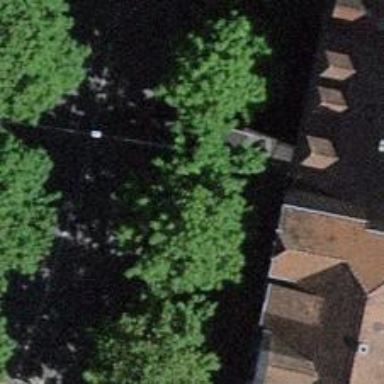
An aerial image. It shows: Avenue of broadleaved trees.